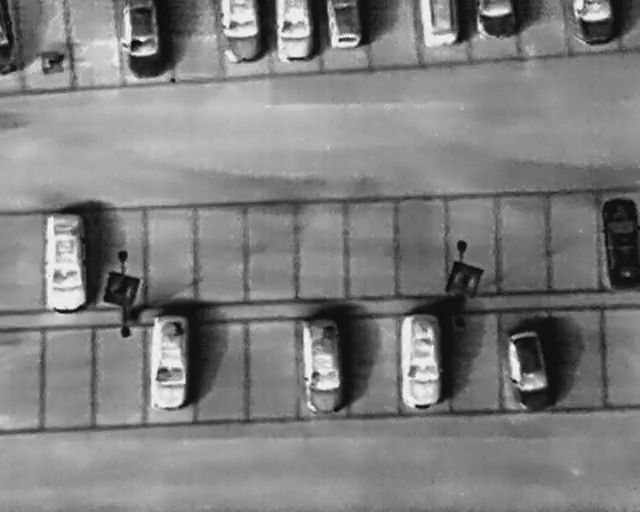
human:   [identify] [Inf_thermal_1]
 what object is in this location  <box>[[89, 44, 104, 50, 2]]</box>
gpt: <ref>1 medium car at the right</ref>

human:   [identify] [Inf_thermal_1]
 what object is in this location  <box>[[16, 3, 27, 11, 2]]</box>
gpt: <ref>1 medium car at the top left</ref>

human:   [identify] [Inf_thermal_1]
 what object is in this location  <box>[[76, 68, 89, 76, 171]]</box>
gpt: <ref>1 large car at the bottom right</ref>